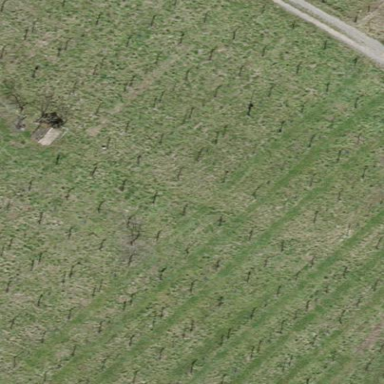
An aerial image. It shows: Beautiful vineyard in the countryside.